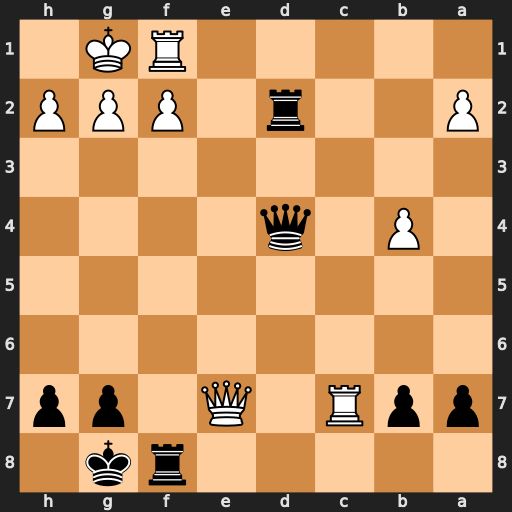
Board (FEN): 5rk1/ppR1Q1pp/8/8/1P1q4/8/P2r1PPP/5RK1
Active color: b
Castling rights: -
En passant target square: -
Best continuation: Qxf2+ Rxf2 Rd1+ Qe1 Rxe1+ Rf1 Rfxf1#